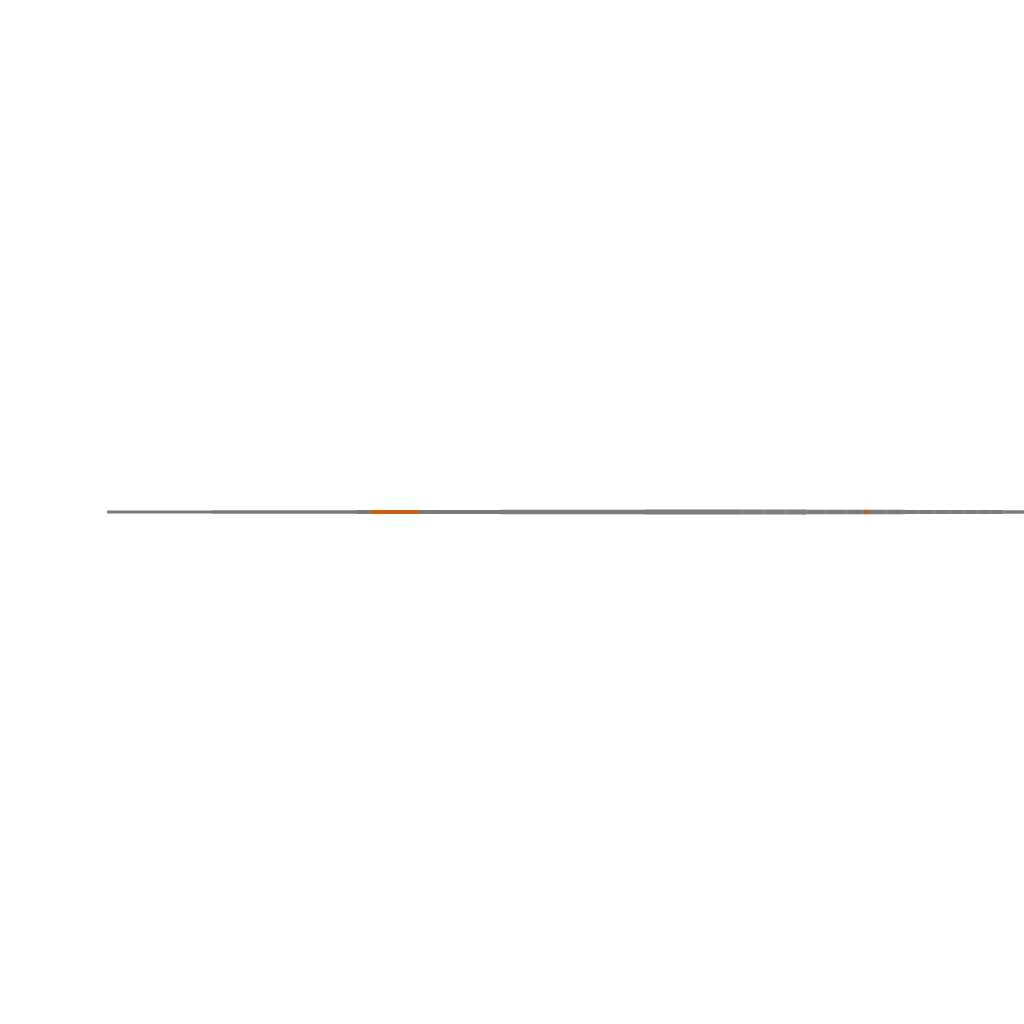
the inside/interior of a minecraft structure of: Denver Broncos